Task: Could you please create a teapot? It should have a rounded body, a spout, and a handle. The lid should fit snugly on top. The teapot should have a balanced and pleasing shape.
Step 14:
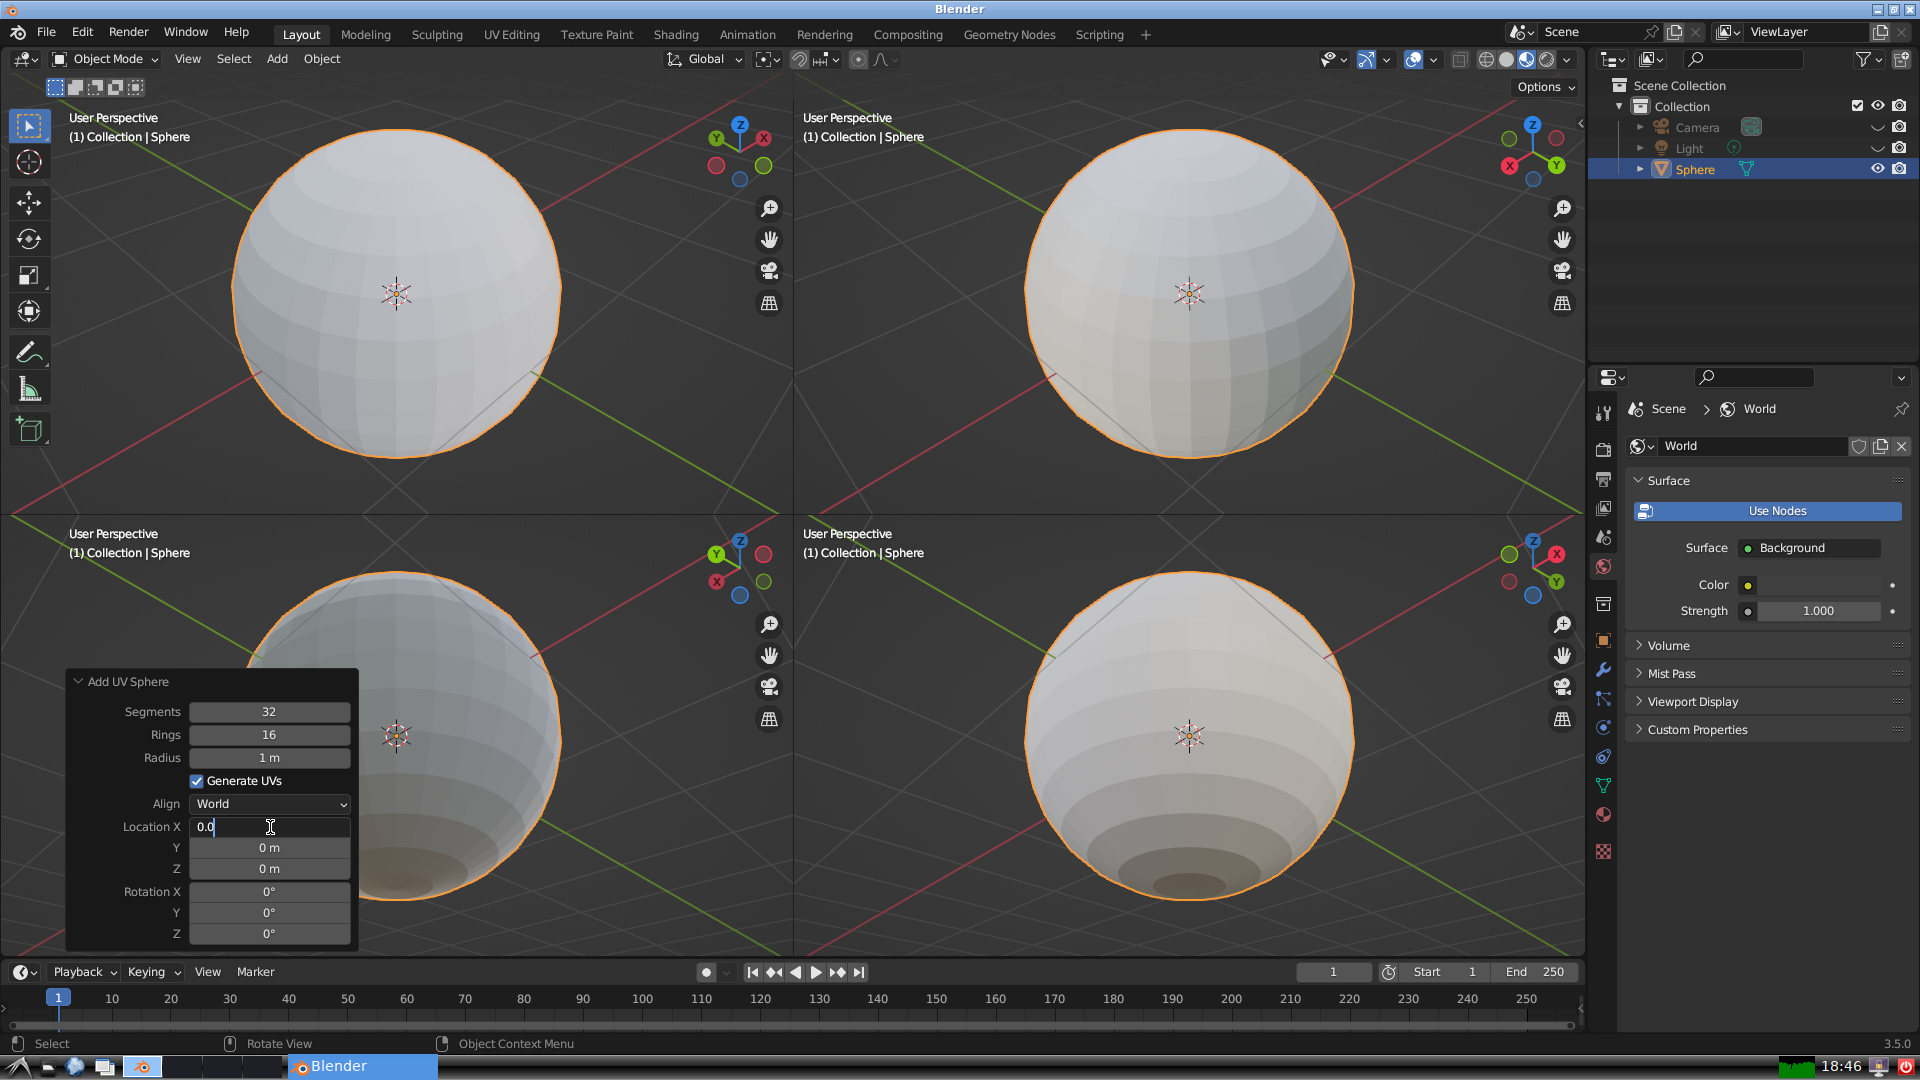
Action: {"key_press": ['Return']}